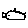
Label: fish